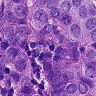
Metastatic tissue present: yes